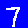
Digit: 7